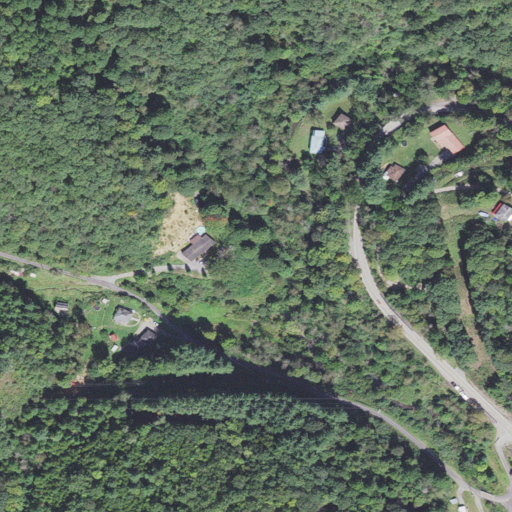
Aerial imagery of valley in West Virginia named Happy Hollow containing deciduous forest, evergreen forest, low intensity development, open development, shrub, medium intensity development, and grassland